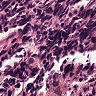
Metastatic tissue present: no